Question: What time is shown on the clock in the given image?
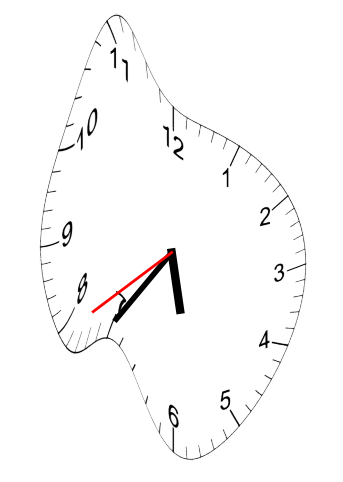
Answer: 05:35:39